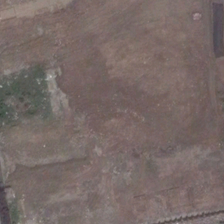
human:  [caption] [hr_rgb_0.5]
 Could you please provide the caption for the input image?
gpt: several green trees are near a piece of bareland .

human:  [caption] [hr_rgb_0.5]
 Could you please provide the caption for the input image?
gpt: several green trees are near a piece of bareland .

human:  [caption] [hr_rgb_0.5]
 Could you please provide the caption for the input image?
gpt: several green trees are near a piece of bareland .

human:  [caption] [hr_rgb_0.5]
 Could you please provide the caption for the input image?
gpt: several green trees are near a piece of bareland .

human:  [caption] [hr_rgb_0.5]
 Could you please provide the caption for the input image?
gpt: several green trees are near a piece of bareland .